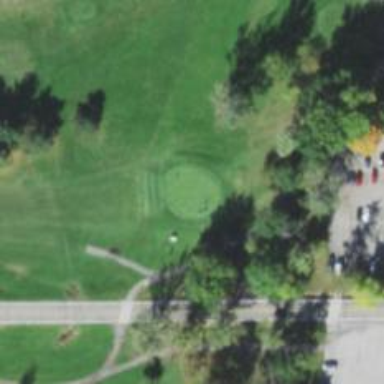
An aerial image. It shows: View of golf hole.